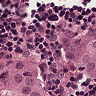
Metastatic tissue present: yes